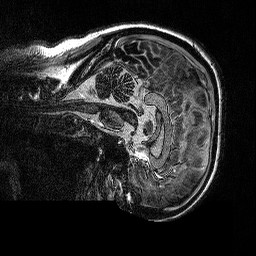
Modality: MP2RAGE
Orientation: sagittal
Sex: female
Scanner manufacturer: siemens
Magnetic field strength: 3 T
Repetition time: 5 s
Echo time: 0.00292 s